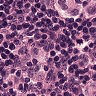
Metastatic tissue present: yes